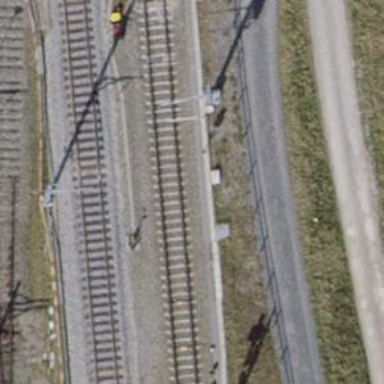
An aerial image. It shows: Railway milestone.